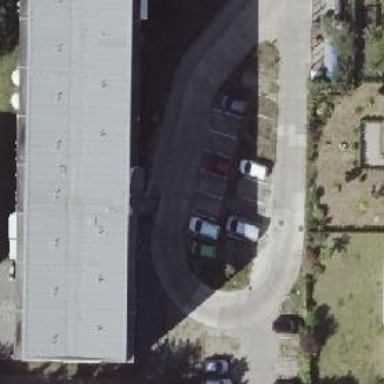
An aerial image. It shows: Parking area with surface.